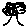
Label: tree